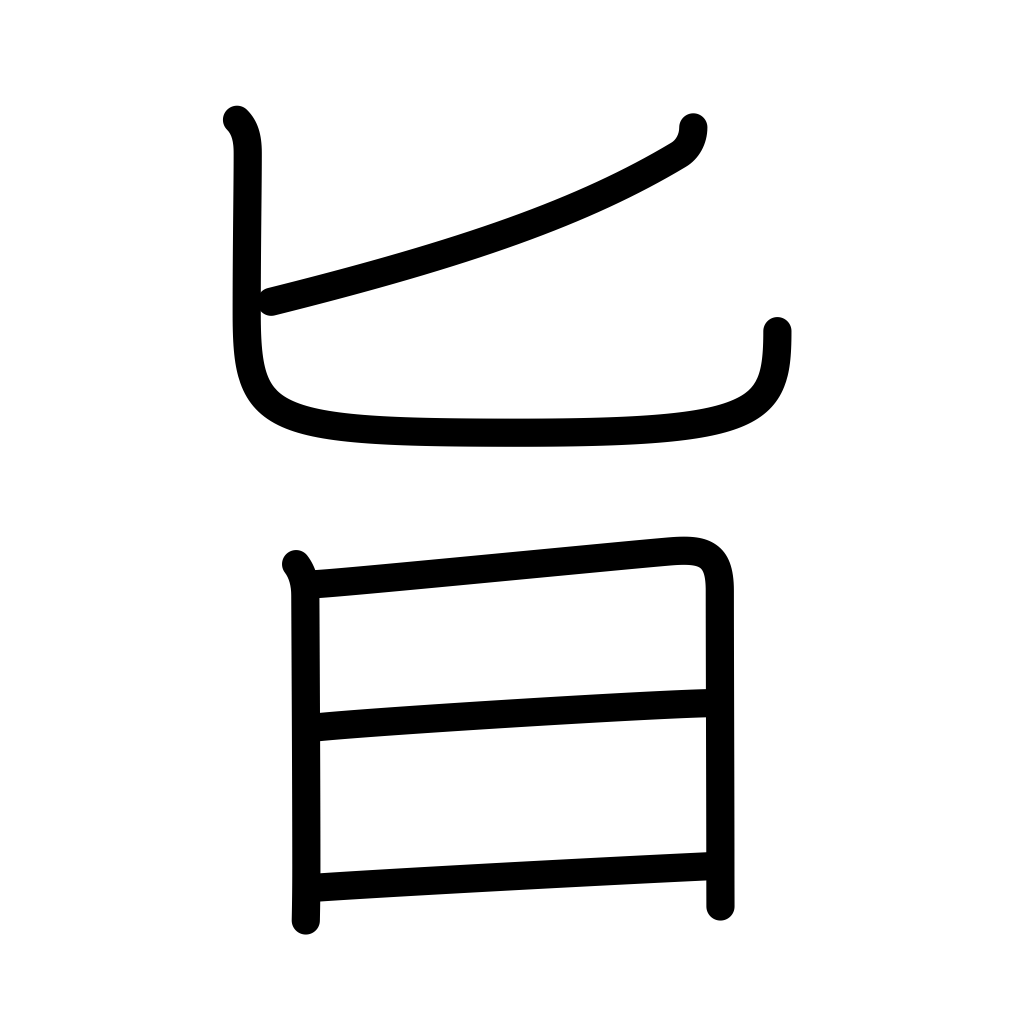
Meaning: delicious, relish, show a liking for, purport, will, clever, expert